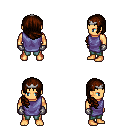
a pixel art fantasy rpg character, male body template, human, tanned skin, chain tabard jacket, teal pants, brown right-swept hairstyle, silver tiara, metal gloves, four views (front, back, left, right), 2x2 character sprite sheet, small pixel art, hard edges, no anti-aliasing